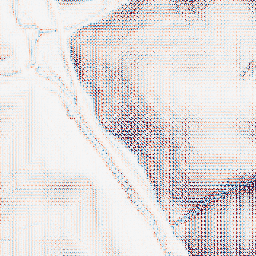
Category: wavelet
Decomposition family: wavelet_dwt
Decomposition parameters: wavelet: haar
level: 2
Upsampling method: regularized
Upsampling parameters: scale: 4
lambda_reg: 0.1
Upsampling scale: 4